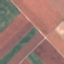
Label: AnnualCrop